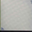
Piece: xx